Field crop: tomato
Growth stage: 1
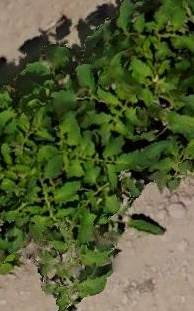
Species: tomato